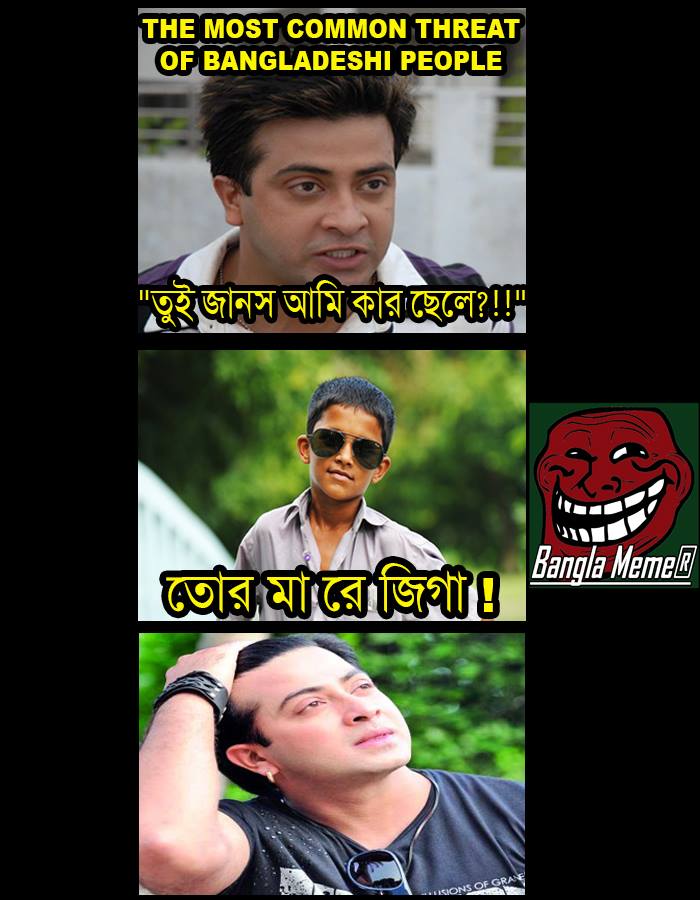
Caption: THE MOST COMMON THREAT OF BANGLADESHI PEOPLE  "তুই জানস আমি কার ছেলে ?!!   তোর মা রে জিগা !
Label: hate